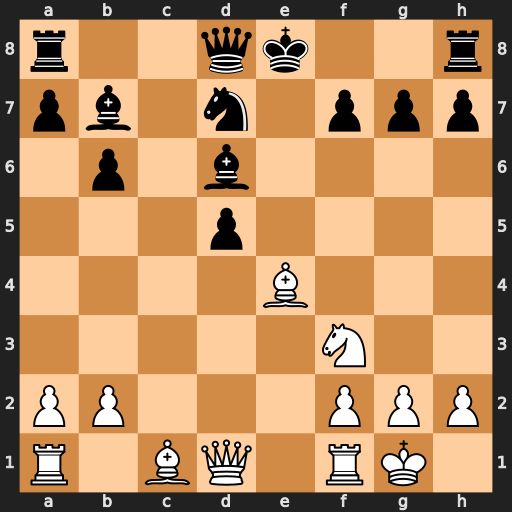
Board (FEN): r2qk2r/pb1n1ppp/1p1b4/3p4/4B3/5N2/PP3PPP/R1BQ1RK1
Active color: w
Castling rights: kq
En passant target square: -
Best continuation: Bxd5 Bxd5 Qxd5